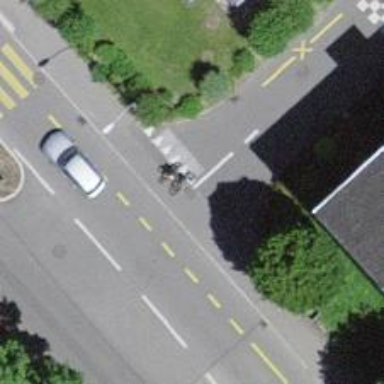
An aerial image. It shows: Road with "give way" sign.